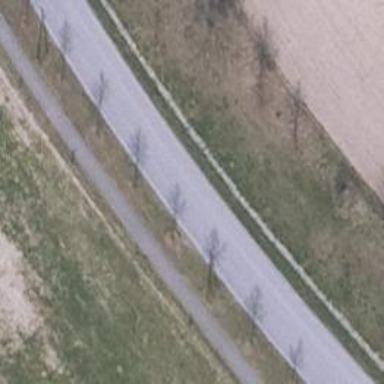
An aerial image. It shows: Tertiary road with asphalt surface. There is separate sidewalk along the road.